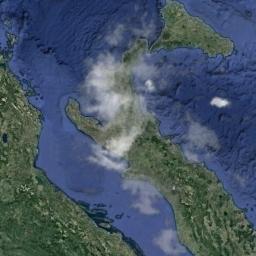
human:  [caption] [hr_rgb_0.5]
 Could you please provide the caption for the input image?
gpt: The white cloud is above green land and blue river .

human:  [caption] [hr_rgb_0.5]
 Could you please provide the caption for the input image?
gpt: The stratus clouds are located above the sea and the land covered by dense vegetation .

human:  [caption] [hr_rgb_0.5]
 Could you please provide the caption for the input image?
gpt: A thin cloud floats on the azure sea .

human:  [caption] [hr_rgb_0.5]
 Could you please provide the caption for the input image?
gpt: Light white clouds floating on green land and blue sea .

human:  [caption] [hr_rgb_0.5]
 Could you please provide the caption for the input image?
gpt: A few pieces of sparse white clouds over an island .